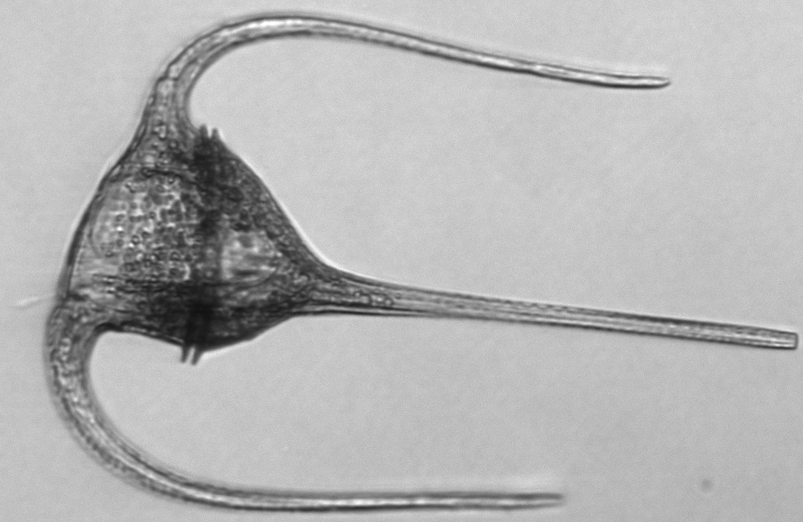
Label: Tripos